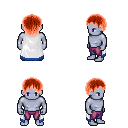
a pixel art fantasy rpg character, male body template, dark elf, purple skin, white trimmed cape, magenta pants, red plain hairstyle, four views (front, back, left, right), 2x2 character sprite sheet, small pixel art, hard edges, no anti-aliasing